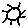
Label: sun